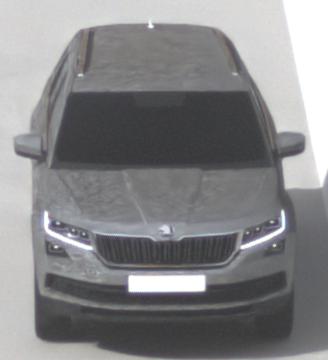
Make: Skoda
Model: Kodiaq 1.4 TSI
Detailed model: Kodiaq
Model produced from: 2017/03
Model produced until: 2018/05
Doors: 5
Color: gray
Road condition: dry road
Daytime: morning or afternoon
Contrast: low contrast